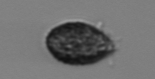
Label: Pseudochattonella_farcimen